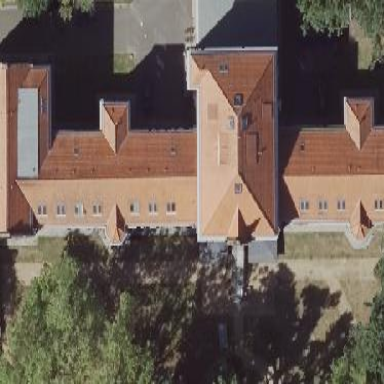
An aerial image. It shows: Hospital building.